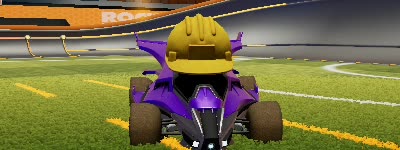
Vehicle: aftershock